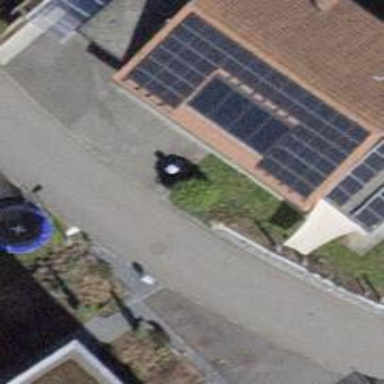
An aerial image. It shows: Solar power generator with photovoltaic panels.